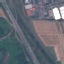
Land use / land cover class: Highway